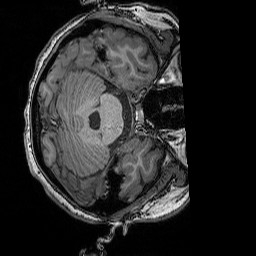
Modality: T1w
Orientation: axial
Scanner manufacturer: siemens
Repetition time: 2.25 s
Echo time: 0.00418 s